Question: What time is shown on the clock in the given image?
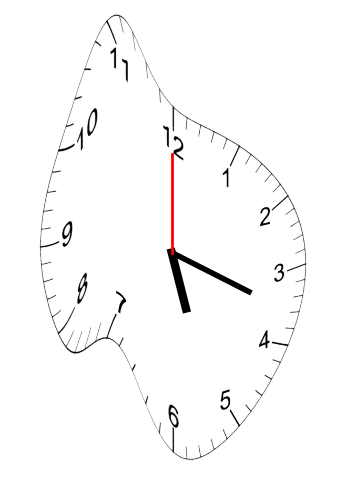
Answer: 05:18:00